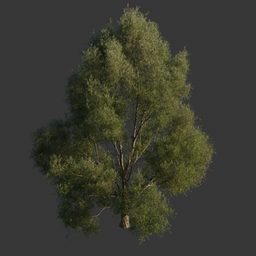
Label: nature